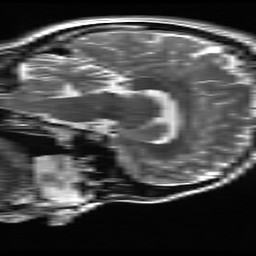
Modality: T2w
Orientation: sagittal
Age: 25
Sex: female
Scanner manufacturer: ge
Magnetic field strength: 3 T
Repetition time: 4.758 s
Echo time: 0.09974 s